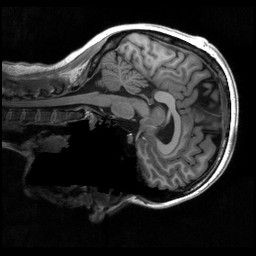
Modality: T1w
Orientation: sagittal
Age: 24
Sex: female
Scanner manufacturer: siemens
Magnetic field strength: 3 T
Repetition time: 2.3 s
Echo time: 0.00298 s